Group 1:
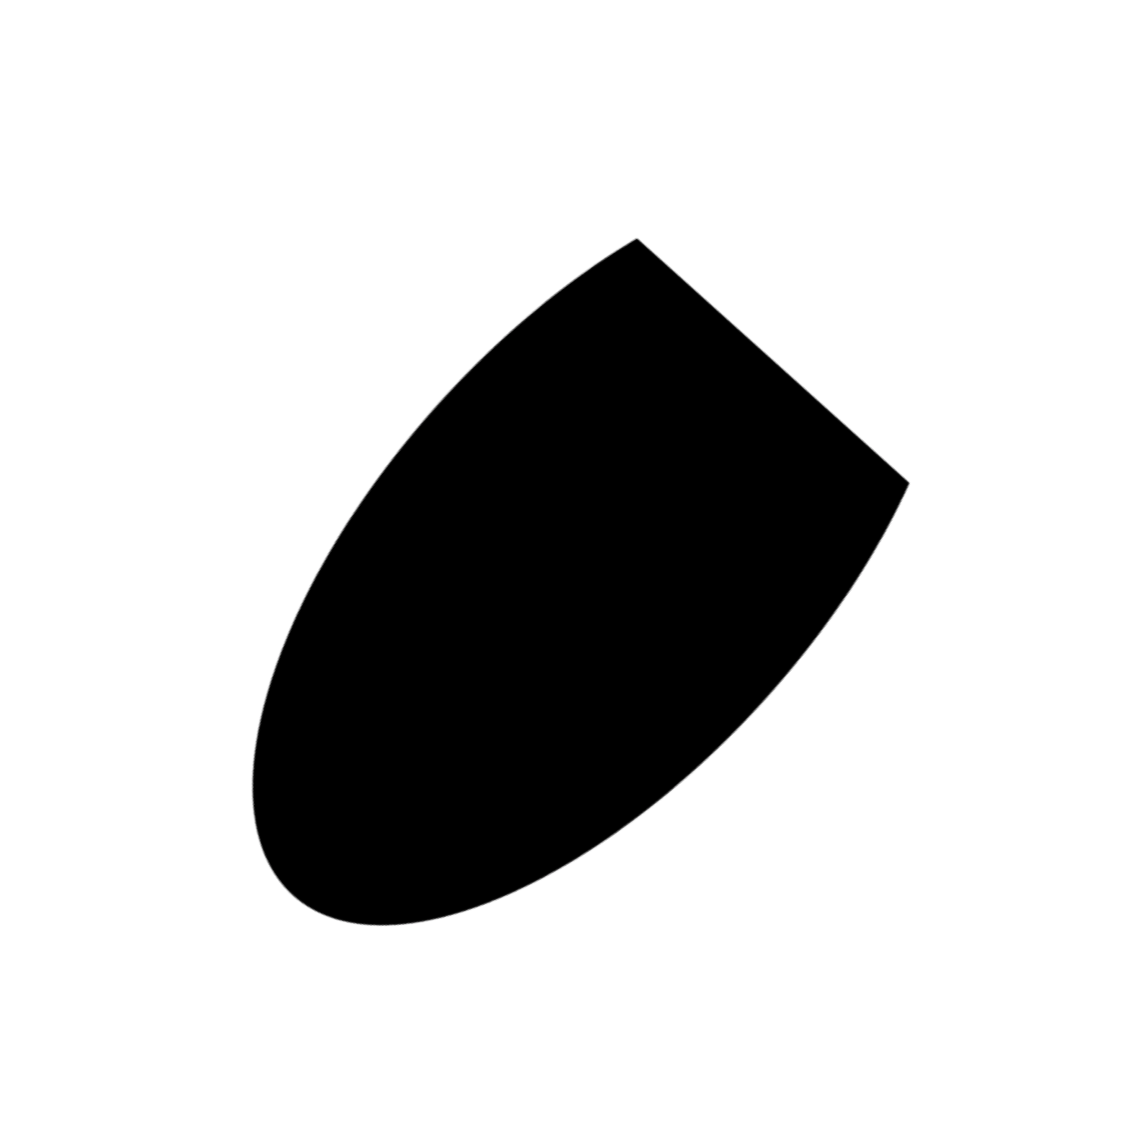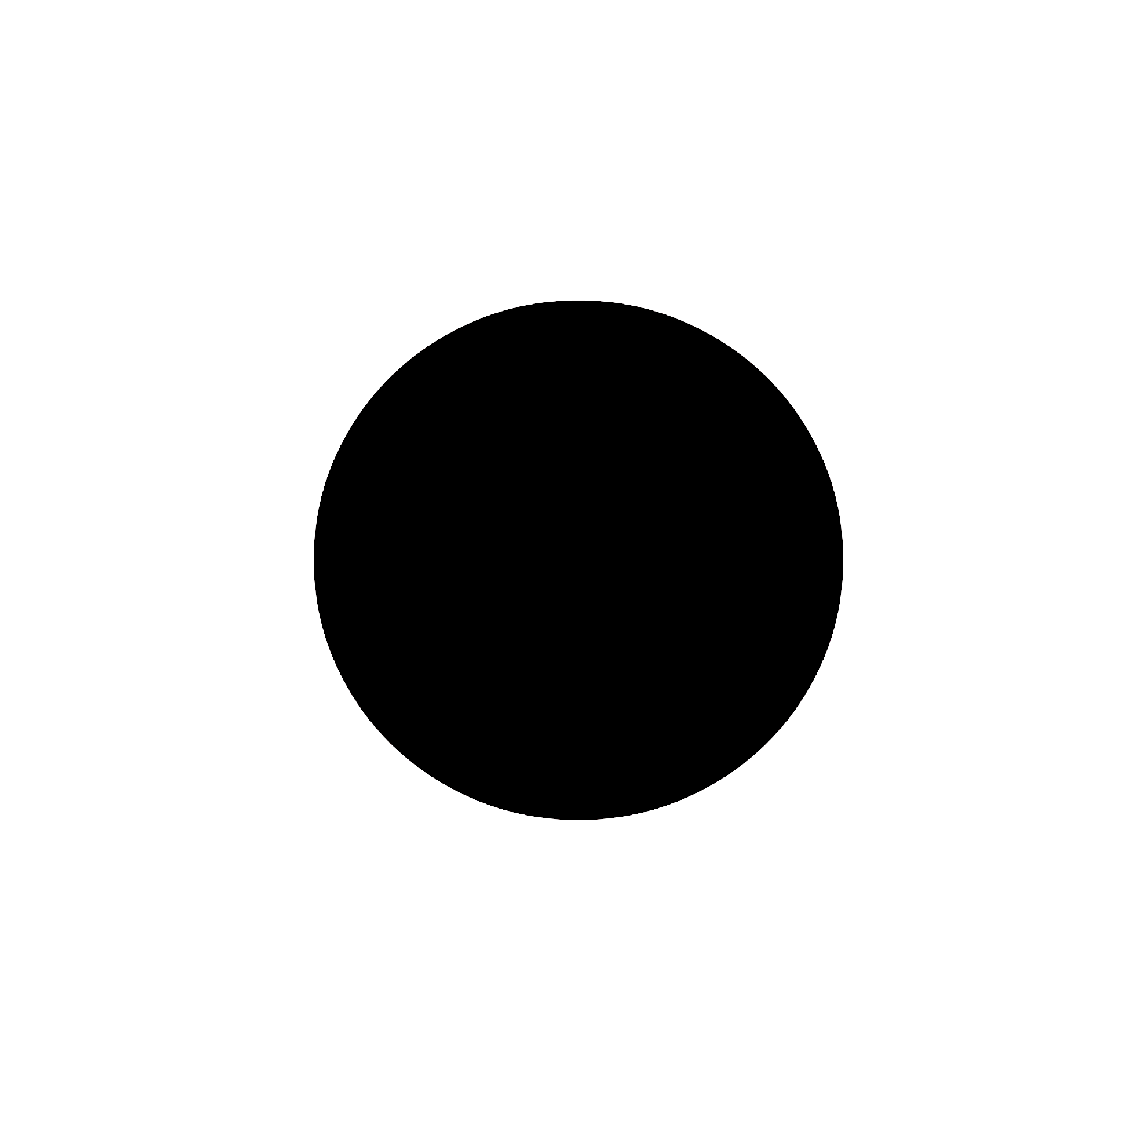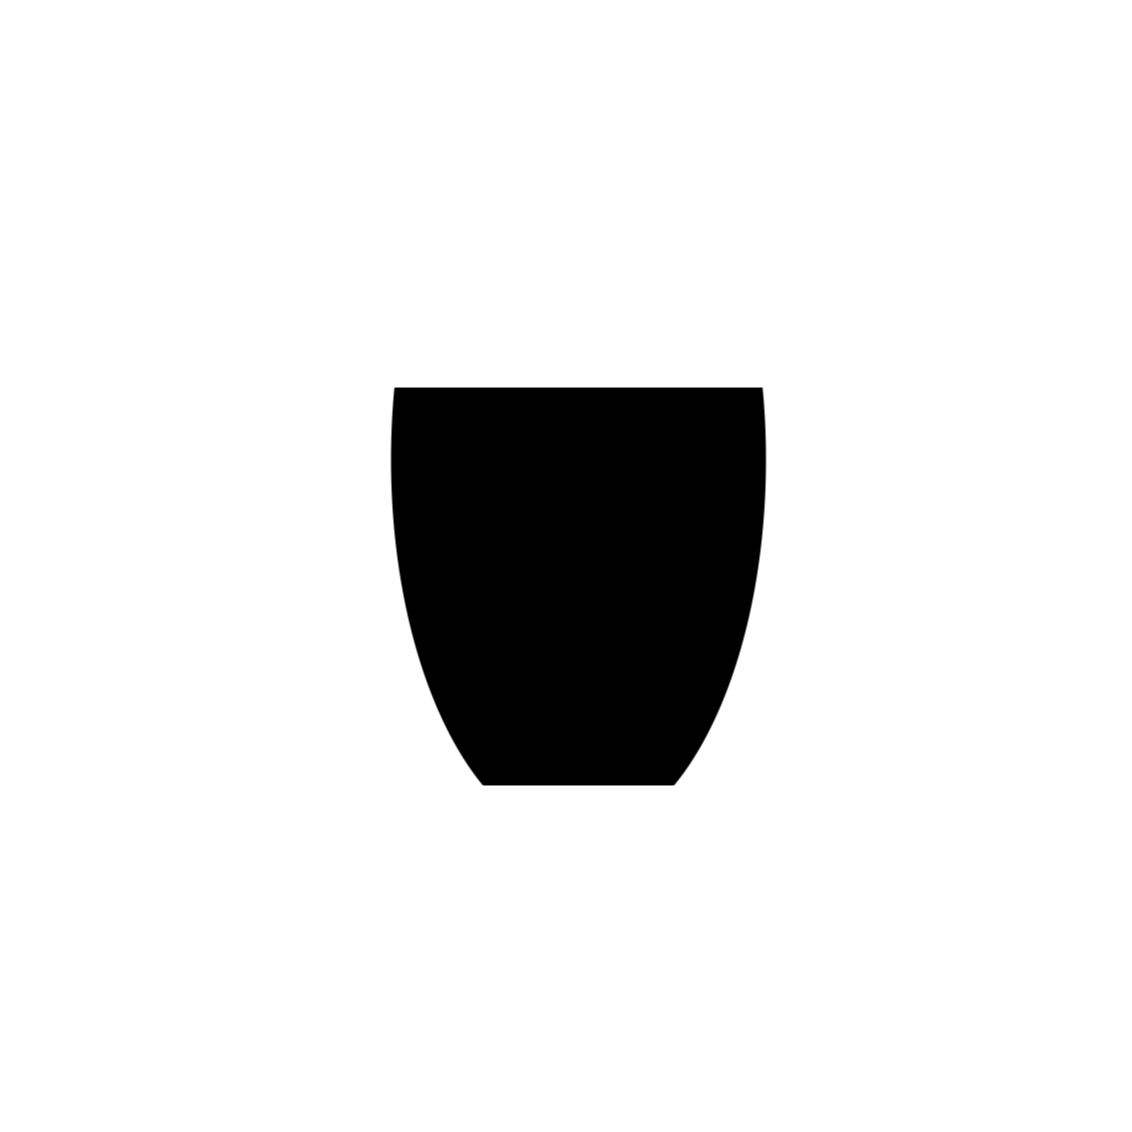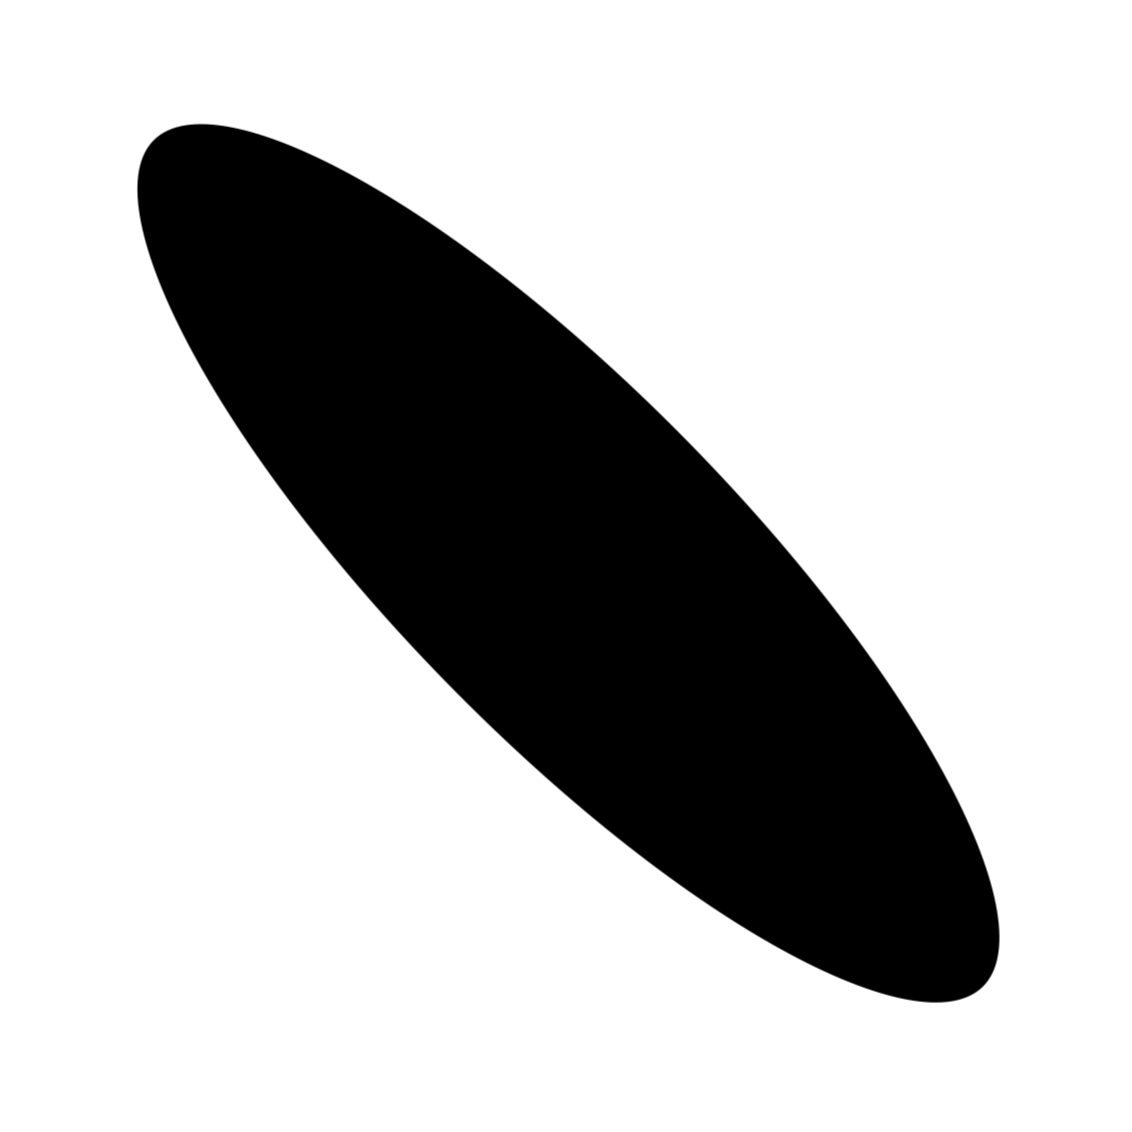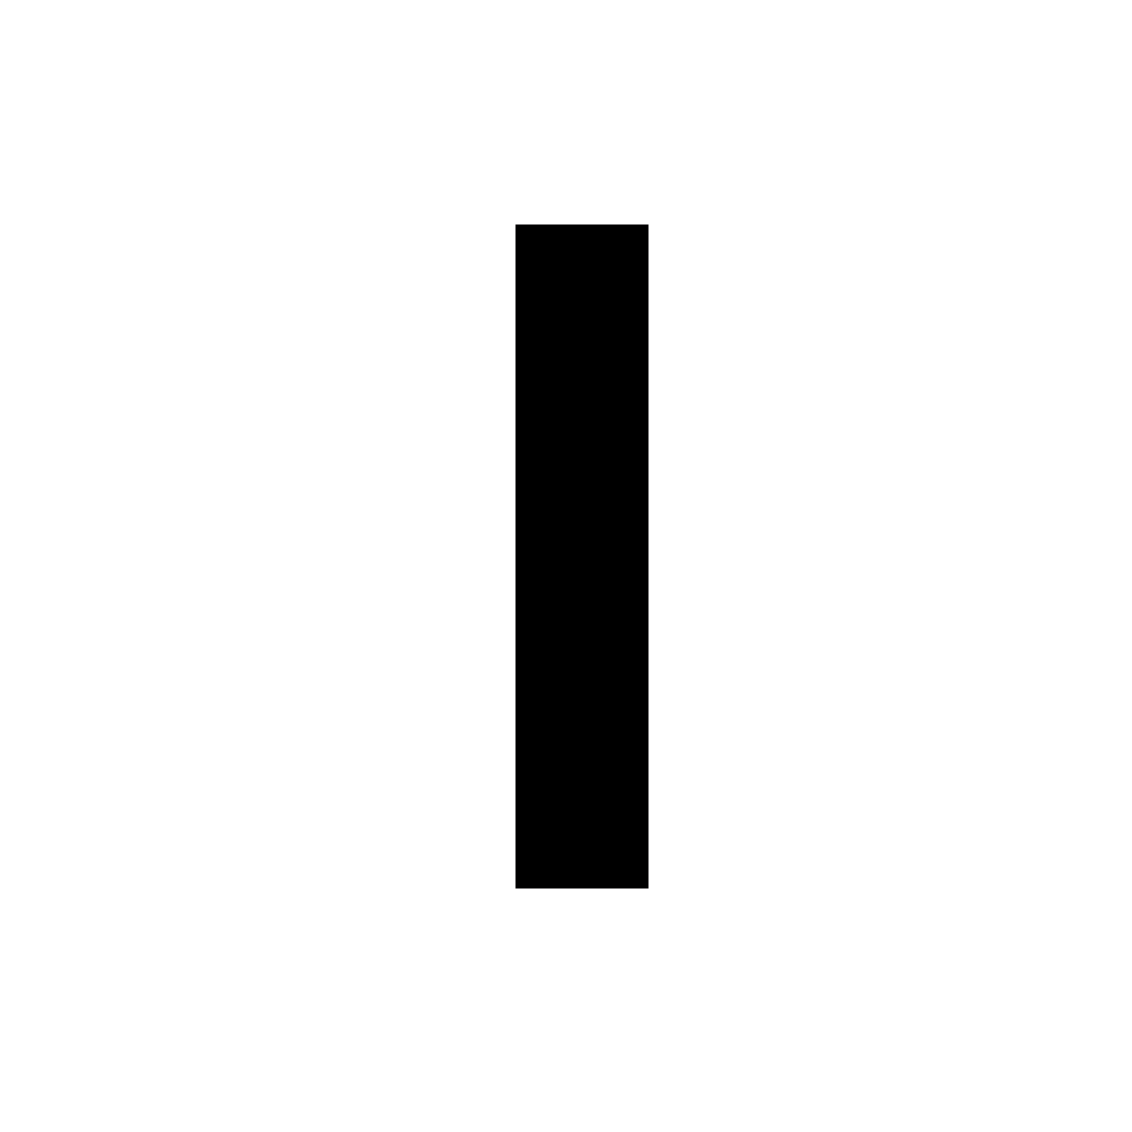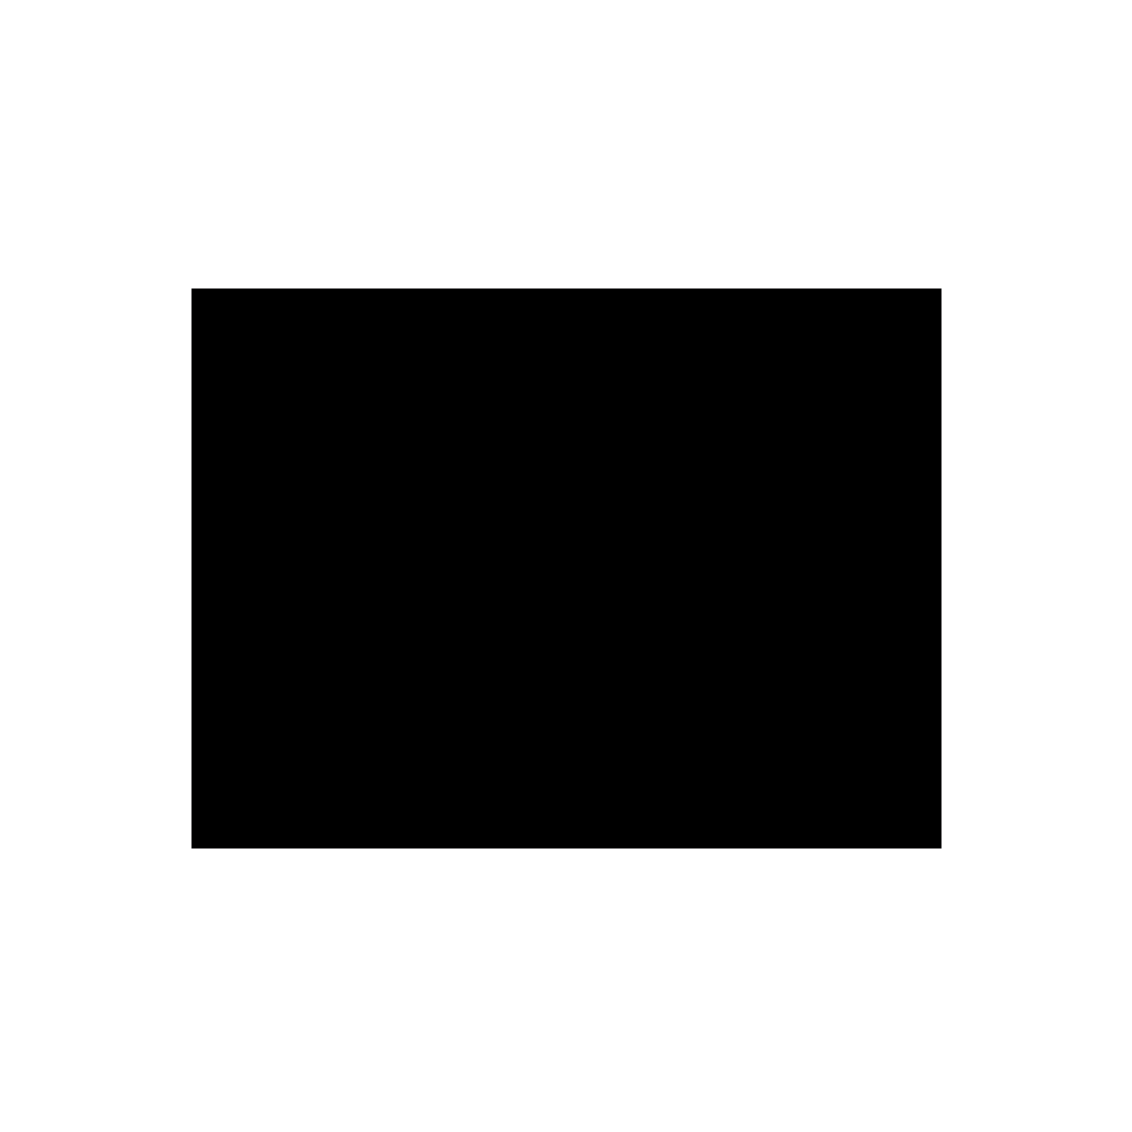
Group 2:
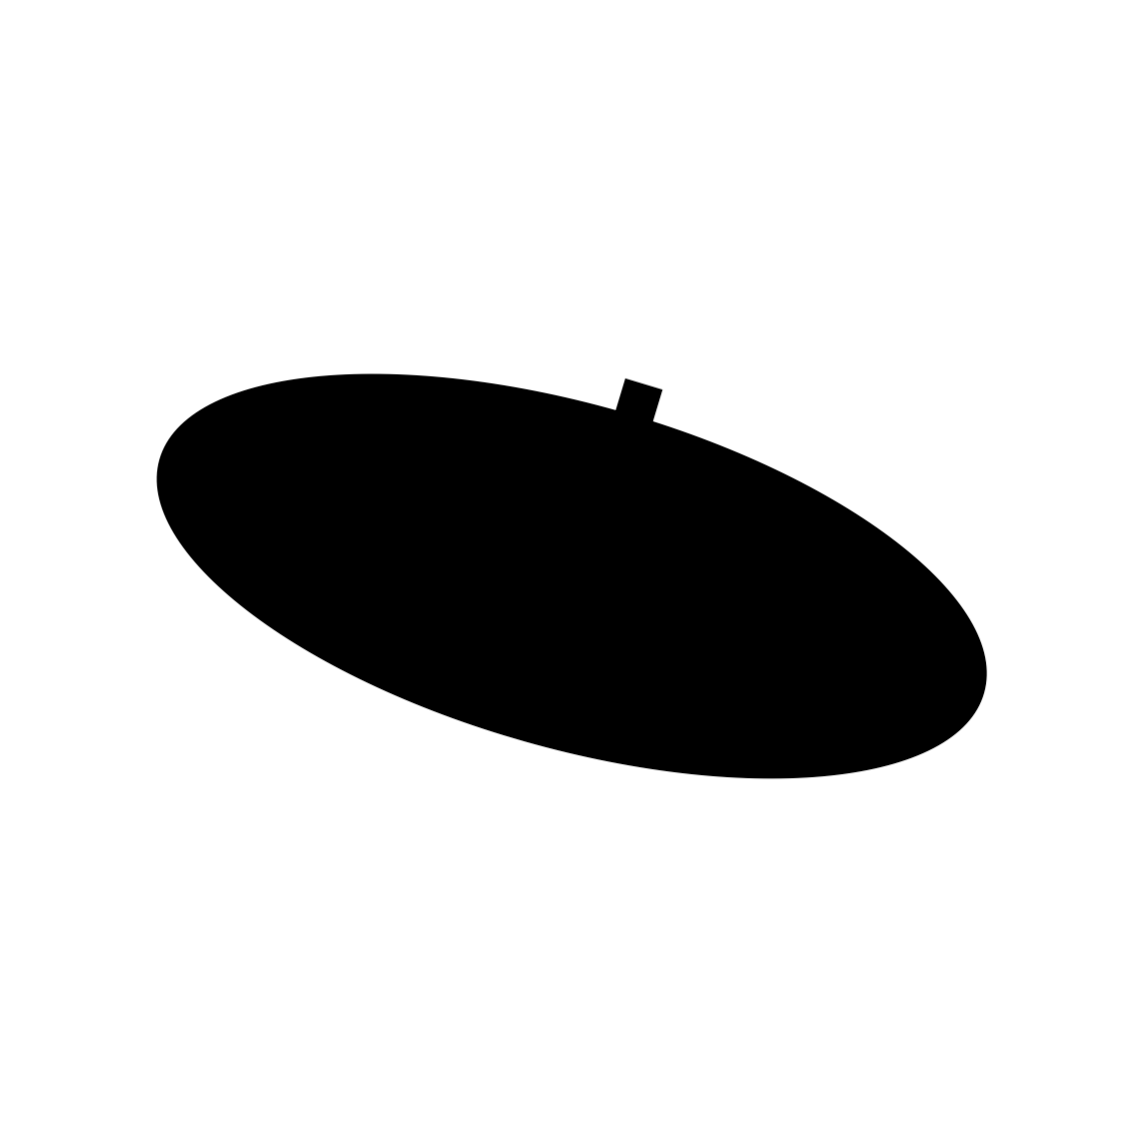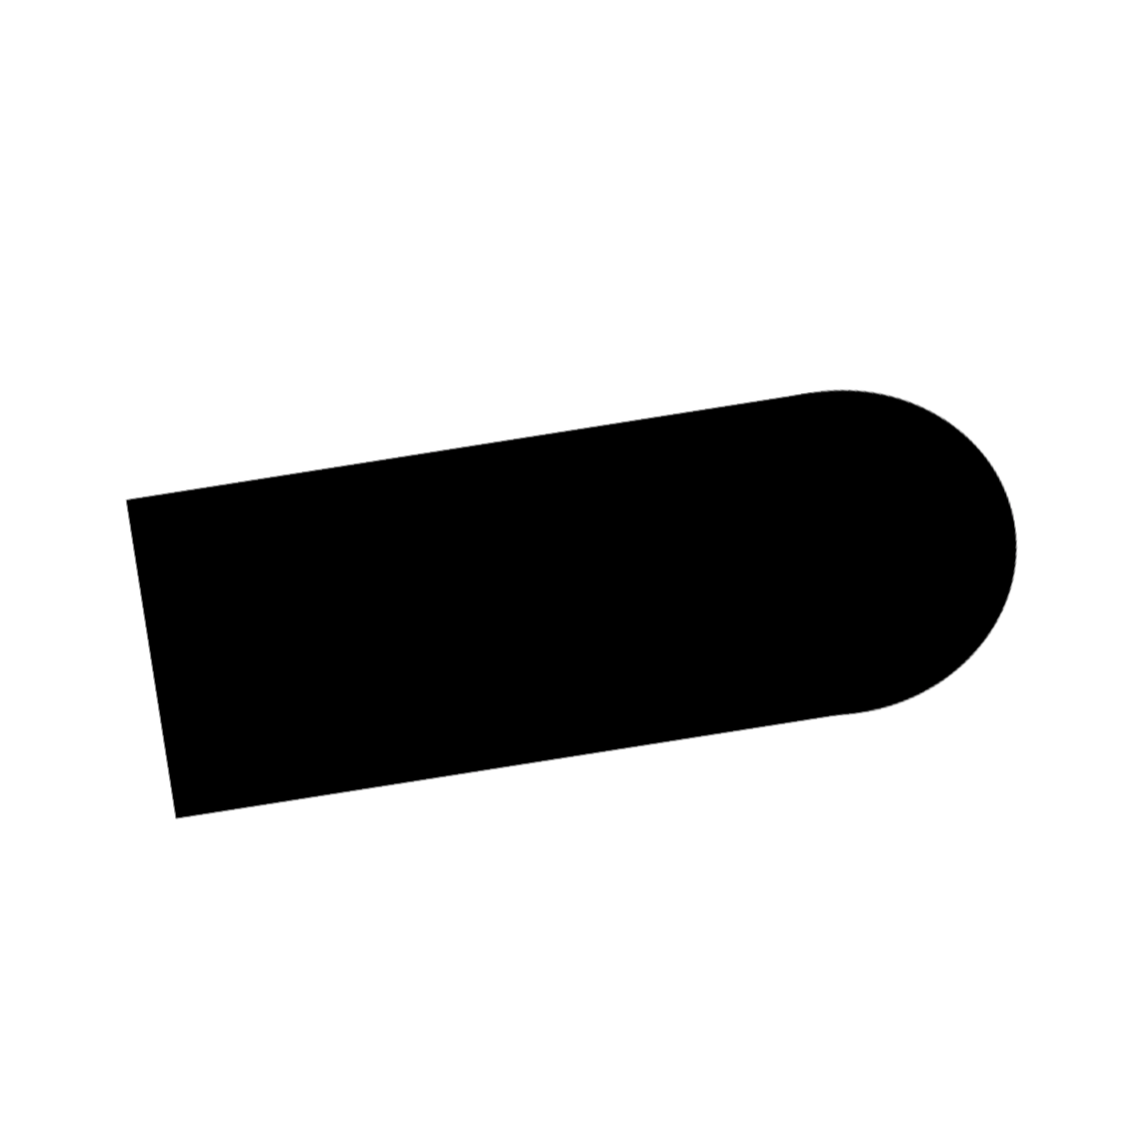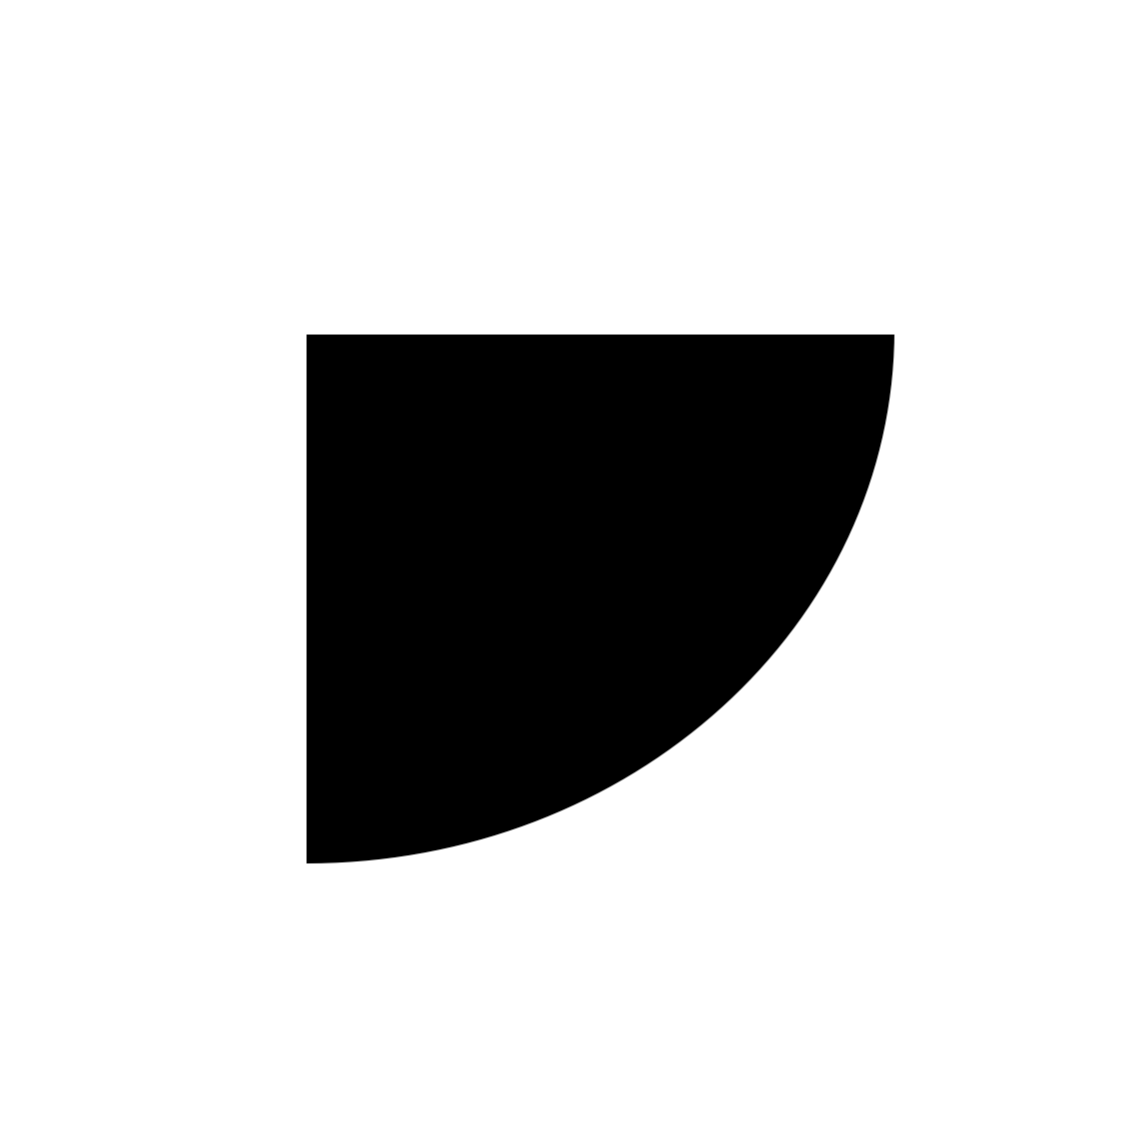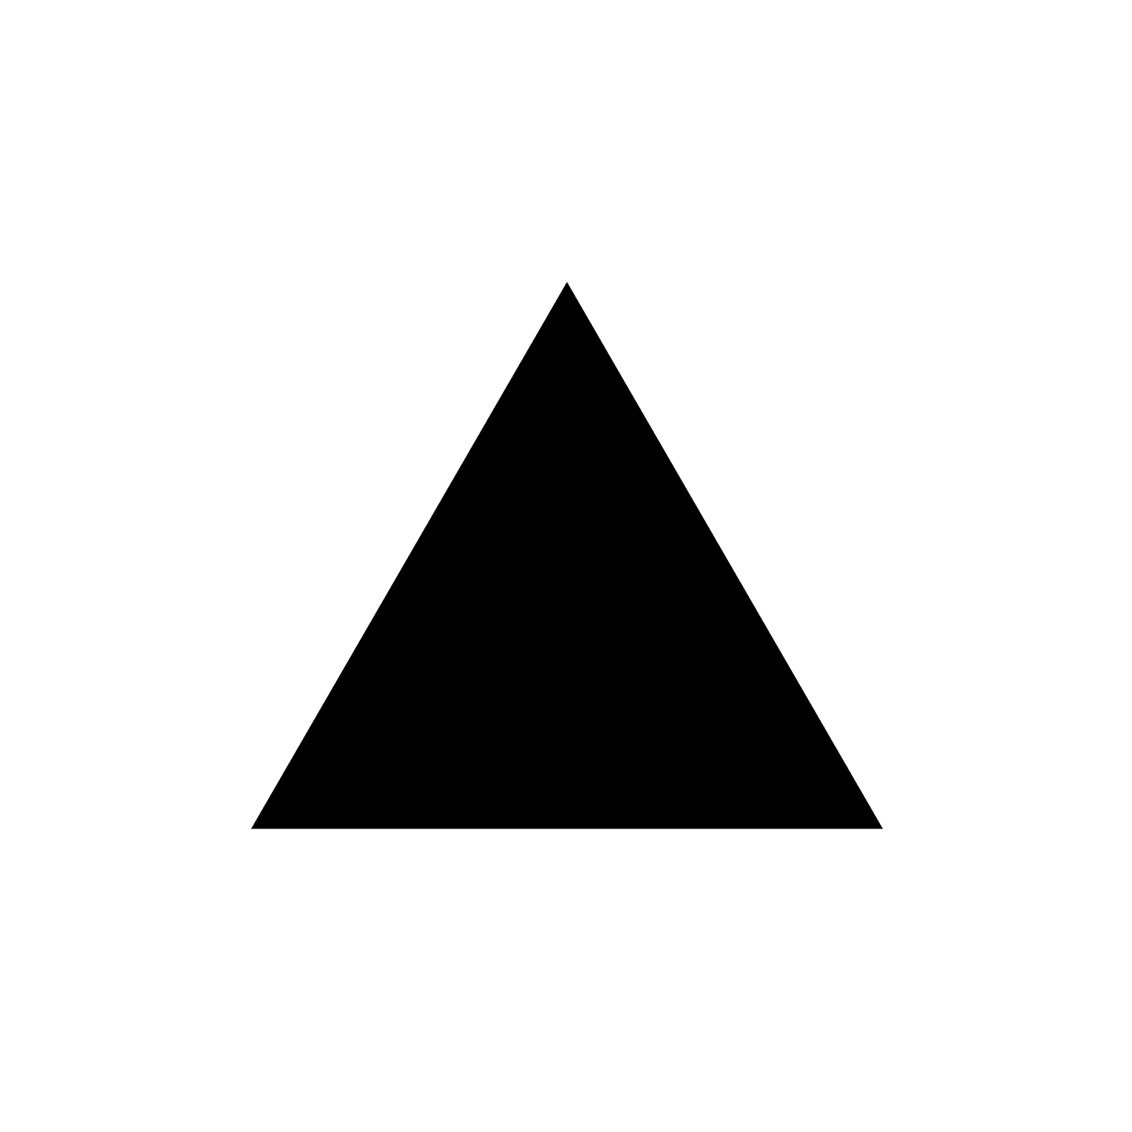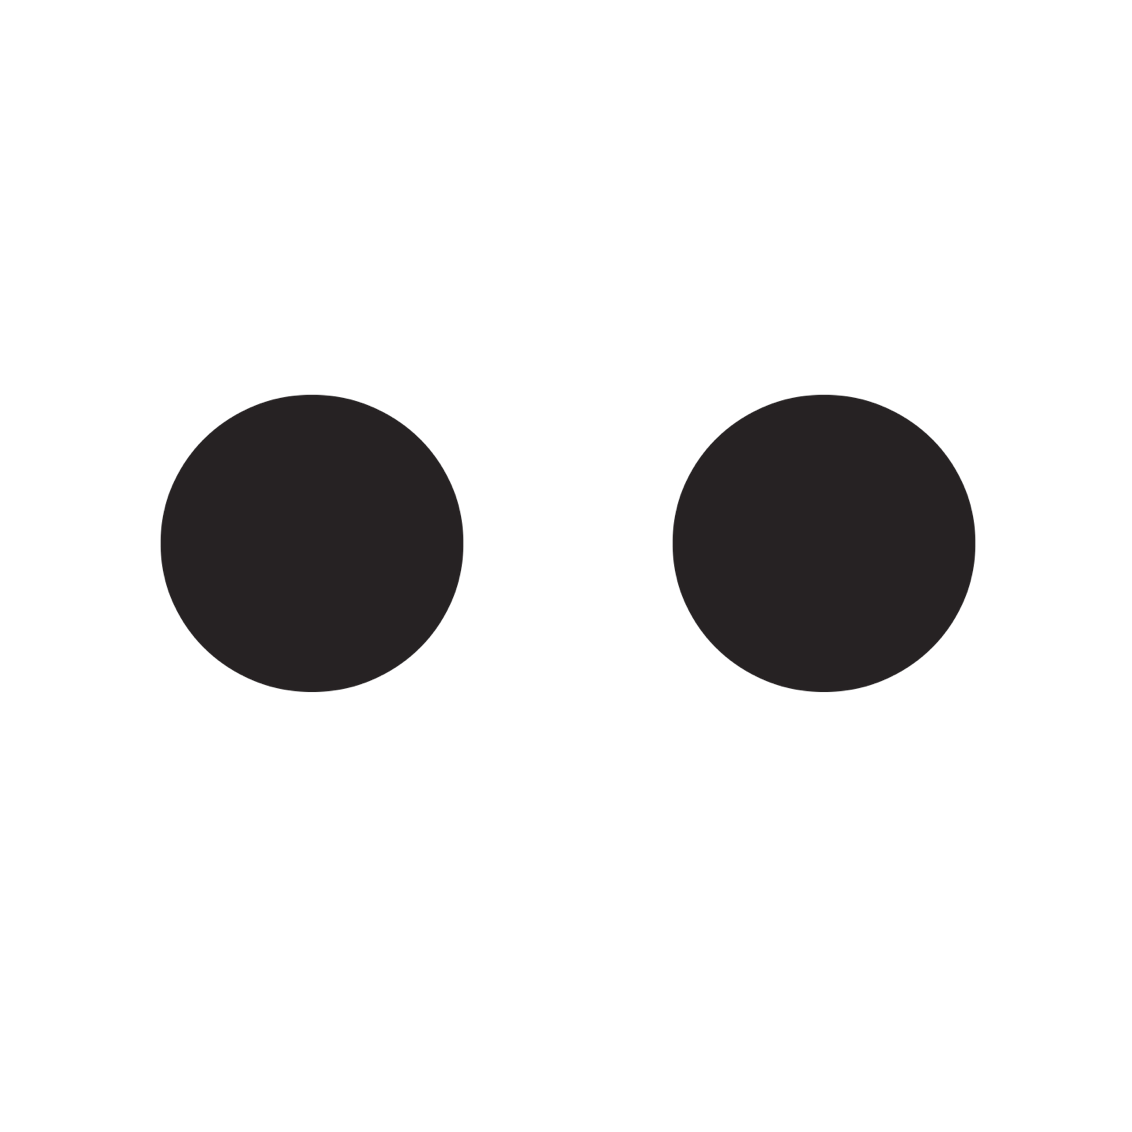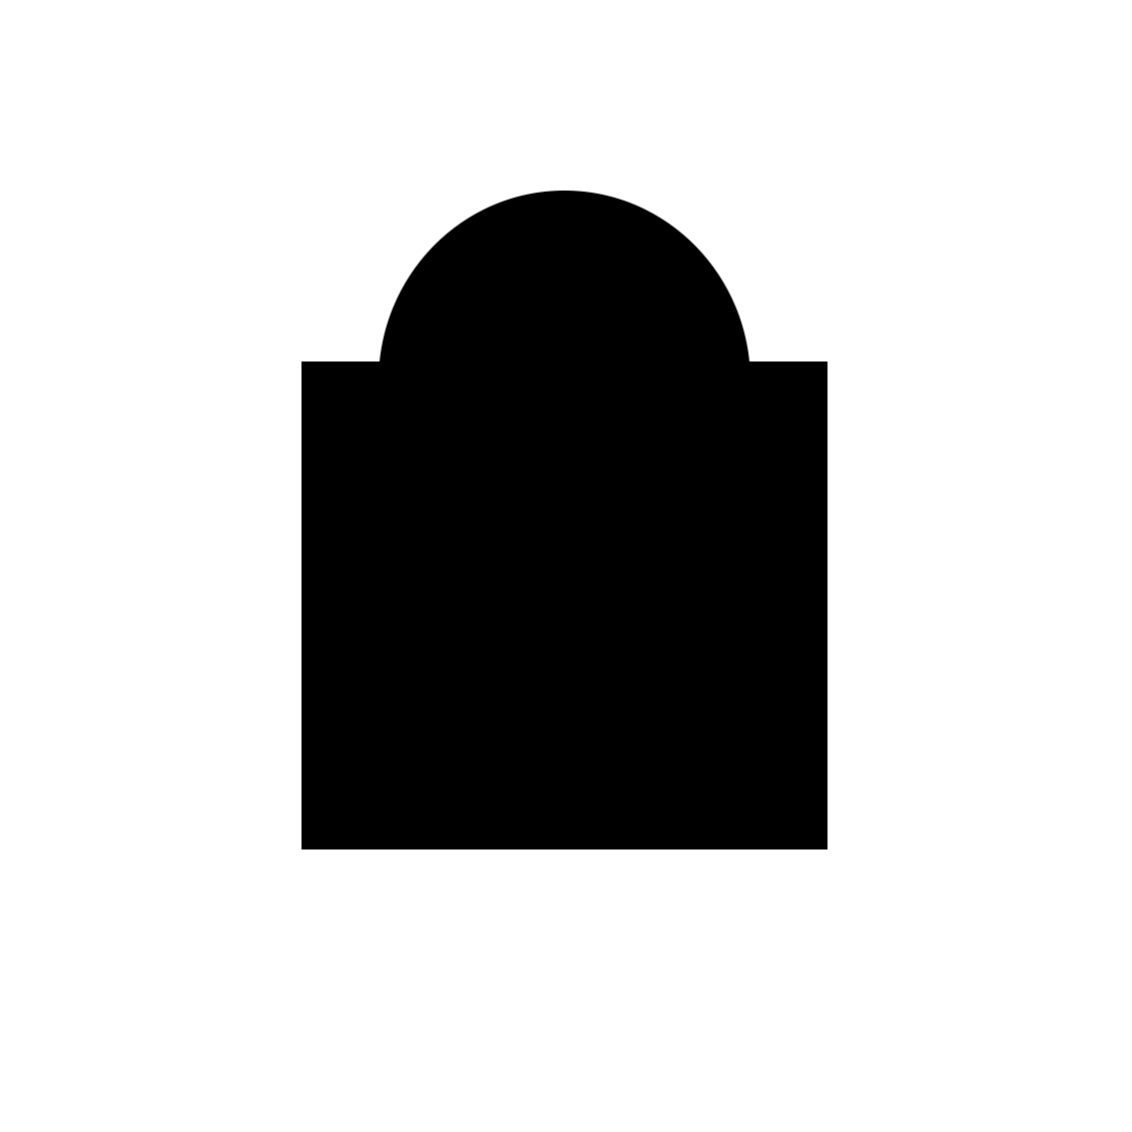
Rule separating the two groups: Cross section of a cylinder vs. not cross section of a cylinder
Concepts: cross_section
Author: Leo Crabbe